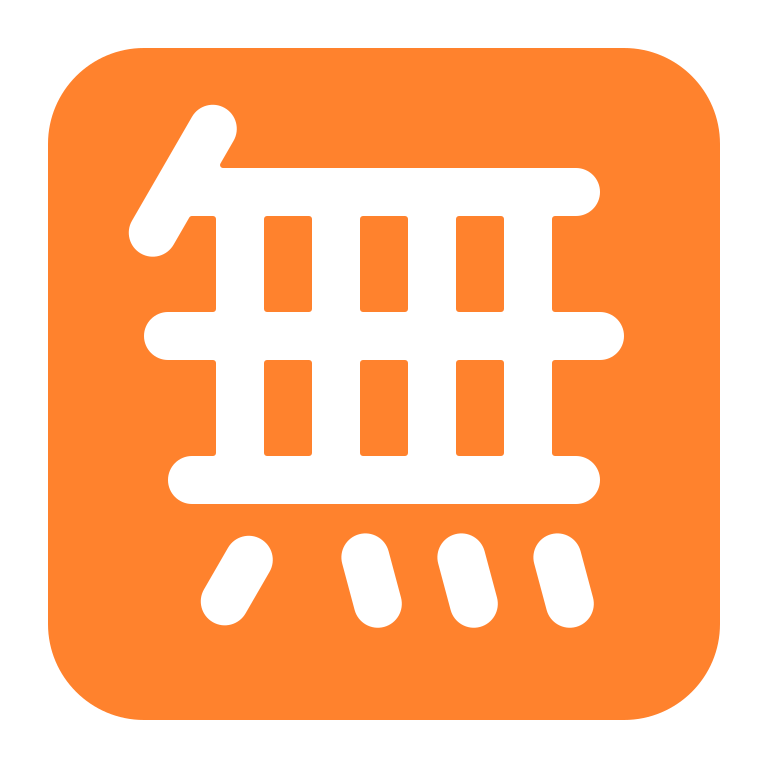
japanese free of charge button flat